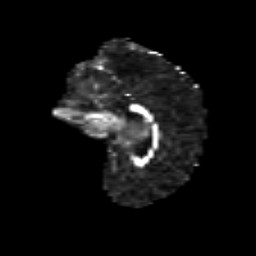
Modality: FA
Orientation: sagittal
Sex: male
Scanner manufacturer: siemens
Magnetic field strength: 3 T
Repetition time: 5 s
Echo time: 0.071 s